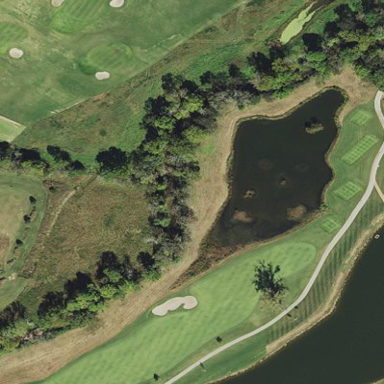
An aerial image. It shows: Water hazard on golf course. The hazard is natural water feature.